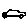
Label: car